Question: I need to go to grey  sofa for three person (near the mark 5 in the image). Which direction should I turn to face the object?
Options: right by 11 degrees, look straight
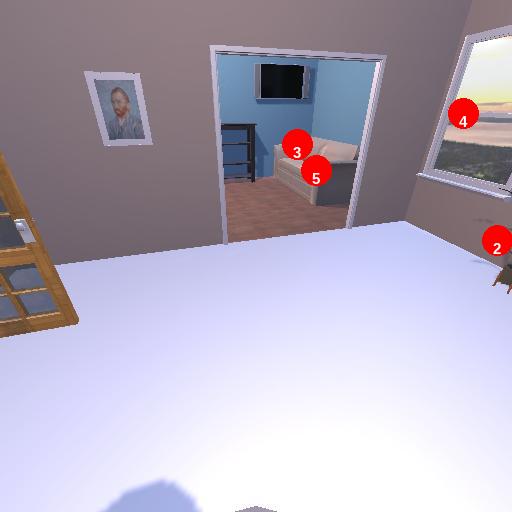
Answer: right by 11 degrees